Field crop: maize
Growth stage: 2
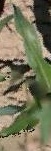
Species: maize